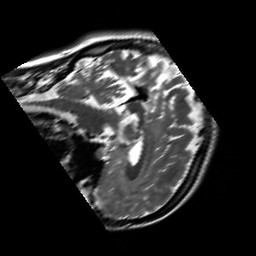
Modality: T2w
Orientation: sagittal
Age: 26
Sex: female
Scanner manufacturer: siemens
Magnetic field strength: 3 T
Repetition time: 7 s
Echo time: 0.09 s